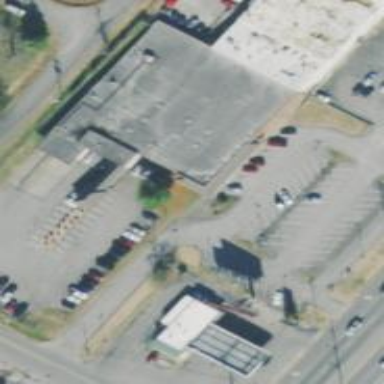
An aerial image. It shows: Post office.